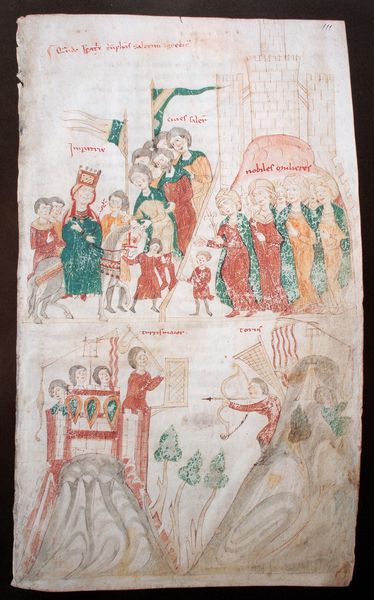
Titel: Codex 120 II; Einzug Konstanzes in Salerno, Kampf der Kaiserlichen und der Anhänger Tankreds
Künstler: Petrus de Ebulo
Standort: Bern
Institution: Burgerbibliothek
Schlagwörter: angriff, baum, berg, blau, felsen, feuer, gestein, kampf, kämpfer, mann, umhang, weiß, bäume, frauen, gelb, grün, menschen, stadt, damen, fenster, grau, köpfe, männer, orange, zeichnung, haus, rot, schloss, malerei, masse, alt, wand, geschichte, hügel, kind, krone, wald, esel, kinder, pferd, reiter, turm, reiten, schrift, wellen, bogen, fahnen, fahne, flagge, berge, fels, mauer, ziegel, schlucht, banner, krieg, könig, tafel, inschrift, zinnen, schild, buch, burg, türme, illustration, text, beschriftung, gebet, ritter, damensitz, pergament, mittelalter, königin, armbrust, bedeutungsperspektive, opfer, fresko, maria, schütze, szenen, pfeil, hofstaat, mittelalterlich, legende, erklärung, zinne, blase, bogenschütze, latein, erzählung, bildergeschichte, buchmalerei, einzug, jungfrauen, burgberg, medieval, vier bilder, knappen, belagerung, pfeil und bogen, feind, feinde, miniature, vasallen, codex, einritt, gay, ebaum, frauen und kinder, verfeindet